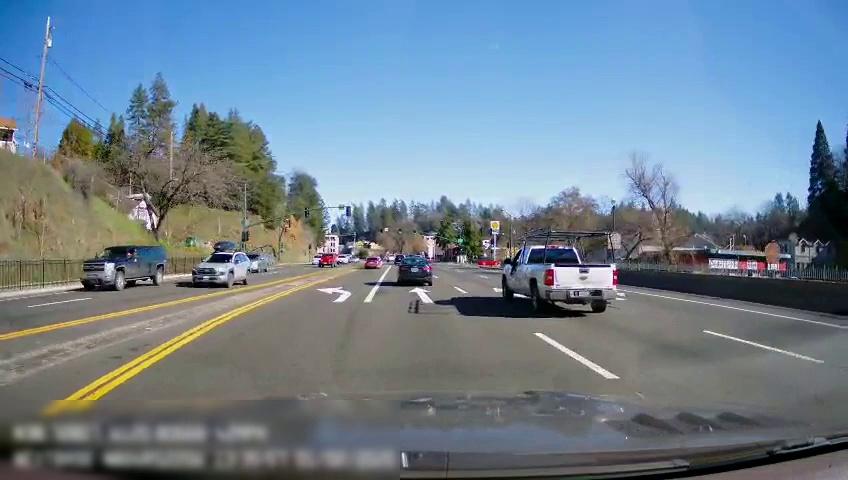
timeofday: Day
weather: Sunny
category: Drivable Space
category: Drivable Space
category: Vehicles | Car
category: Vehicles | Truck
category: Vehicles | Truck
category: Vehicles | SUV
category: Vehicles | Car
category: Vehicles | SUV
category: Vehicles | Car
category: Vehicles | SUV
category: Vehicles | Car
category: Vehicles | SUV
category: Vehicles | Car
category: Lanes | Current Lane
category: Lanes | Current Lane
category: Lanes | Alternate Lane
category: Lanes | Alternate Lane
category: Lanes | Opposite Lane
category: Lanes | Opposite Lane
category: Lanes | Opposite Lane
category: Traffic | Lights
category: Traffic | Lights
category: Traffic | Lights
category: Traffic | Signs